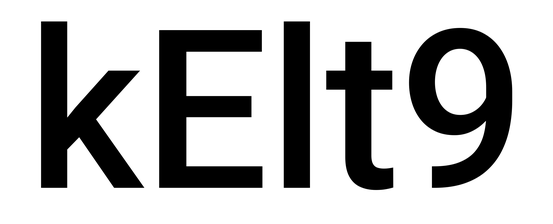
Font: Roboto_Medium